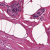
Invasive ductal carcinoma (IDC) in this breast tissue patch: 0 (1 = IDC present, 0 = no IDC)